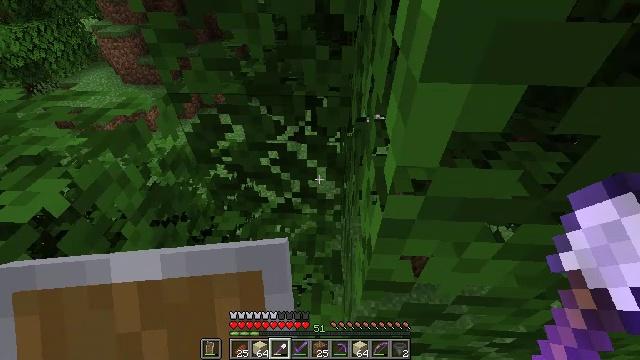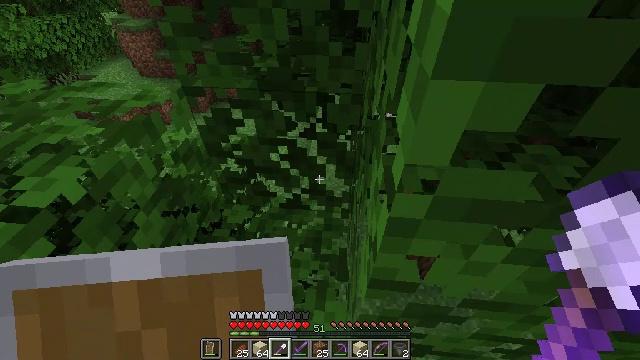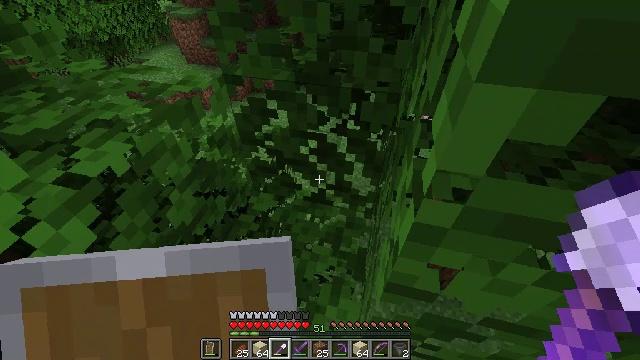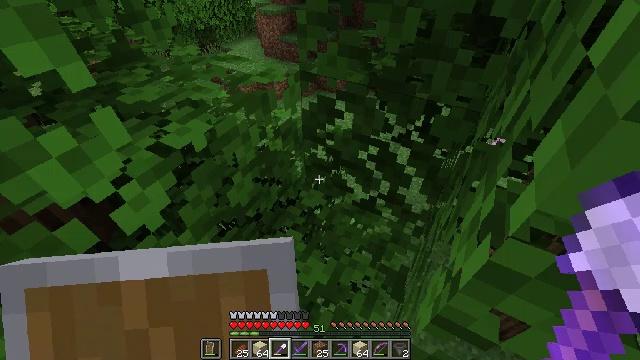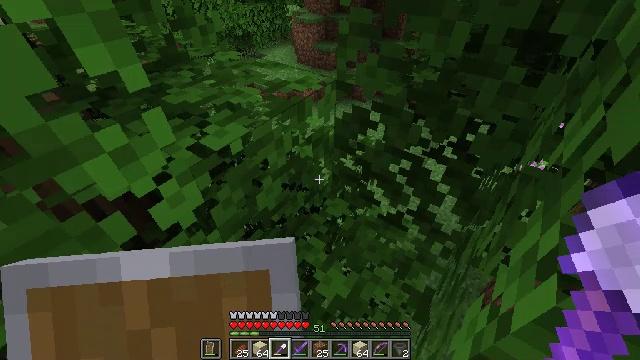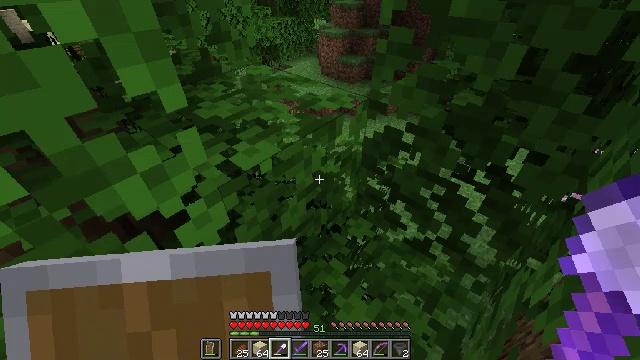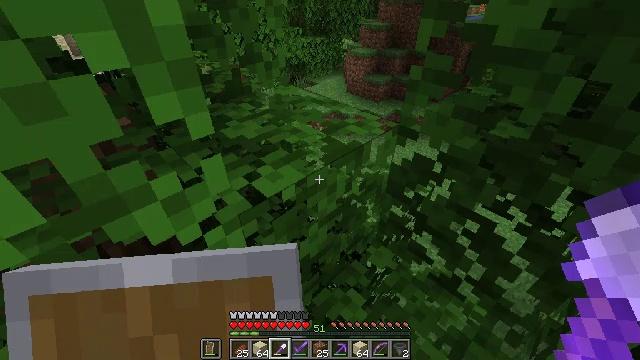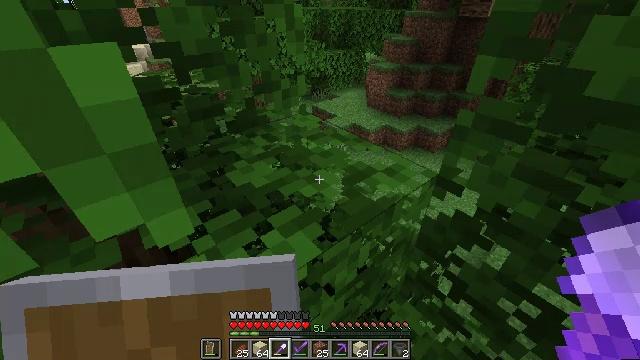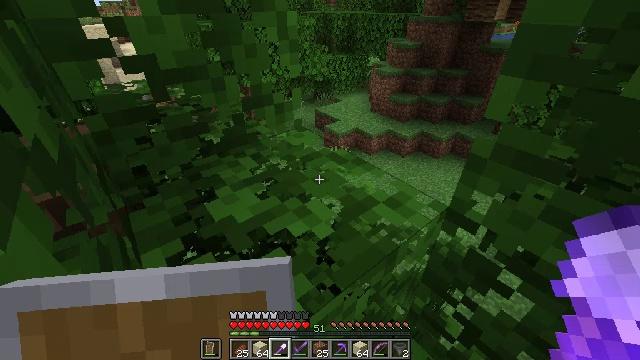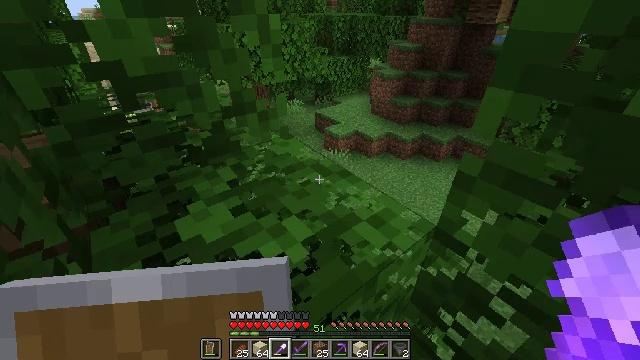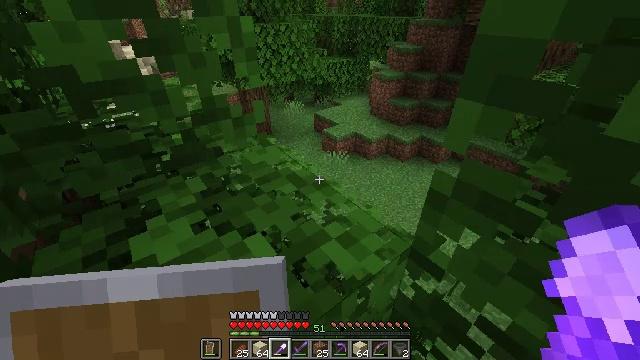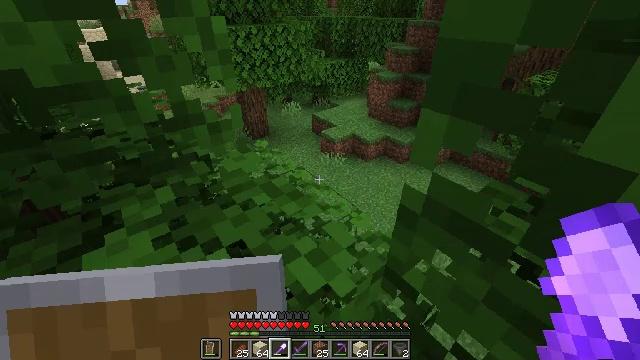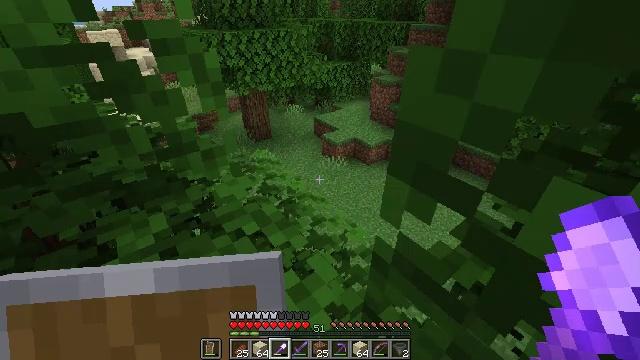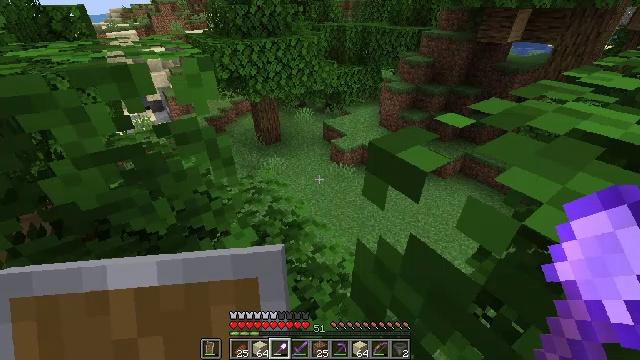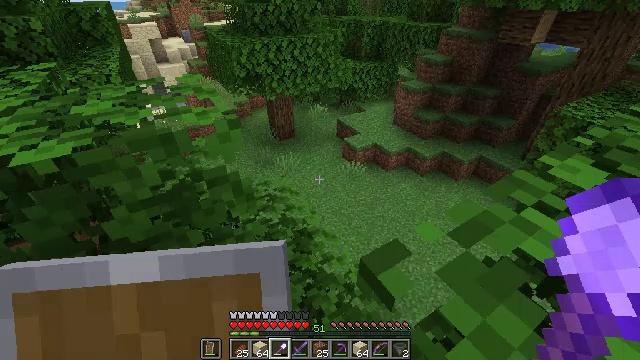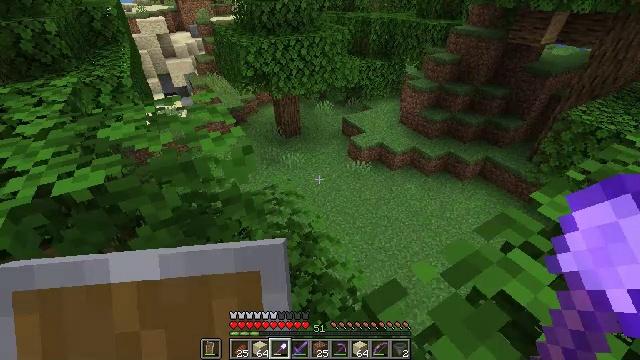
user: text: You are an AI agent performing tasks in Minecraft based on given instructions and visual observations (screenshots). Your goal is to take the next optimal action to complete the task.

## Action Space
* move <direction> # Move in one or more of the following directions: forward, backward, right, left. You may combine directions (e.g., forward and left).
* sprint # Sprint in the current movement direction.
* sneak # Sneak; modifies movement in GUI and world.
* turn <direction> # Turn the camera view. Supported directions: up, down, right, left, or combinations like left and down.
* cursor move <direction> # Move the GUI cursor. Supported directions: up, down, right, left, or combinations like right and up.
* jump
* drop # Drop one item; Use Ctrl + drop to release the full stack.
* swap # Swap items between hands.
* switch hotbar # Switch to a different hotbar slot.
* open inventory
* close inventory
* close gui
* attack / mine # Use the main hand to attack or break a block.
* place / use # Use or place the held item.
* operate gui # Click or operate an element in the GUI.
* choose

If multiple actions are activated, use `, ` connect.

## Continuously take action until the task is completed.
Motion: motion action
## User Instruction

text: Gather oak leaves by attacking.
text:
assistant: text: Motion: turn left
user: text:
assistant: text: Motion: turn left
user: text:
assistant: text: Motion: move forward, turn left
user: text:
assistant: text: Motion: move forward, turn left and up
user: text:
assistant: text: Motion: move forward, turn left and up
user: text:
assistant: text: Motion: move forward, turn left and up
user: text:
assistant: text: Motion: move forward, turn left and up
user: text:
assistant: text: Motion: move forward
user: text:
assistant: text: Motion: move forward
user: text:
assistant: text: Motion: move forward
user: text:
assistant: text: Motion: move forward
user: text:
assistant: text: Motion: move forward, jump
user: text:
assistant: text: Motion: move forward, turn left, jump
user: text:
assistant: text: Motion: move forward, turn left and down, jump
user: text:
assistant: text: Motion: move forward, turn left and down, jump
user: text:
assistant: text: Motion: move forward
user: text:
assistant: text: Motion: move forward
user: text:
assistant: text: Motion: move forward, turn right
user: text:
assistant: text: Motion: move forward, turn right
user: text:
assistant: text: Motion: move forward, turn right
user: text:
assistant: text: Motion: move forward, turn right
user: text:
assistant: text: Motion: move forward, turn right
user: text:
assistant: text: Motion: move forward, turn right and up
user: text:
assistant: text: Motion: move forward, turn right, jump
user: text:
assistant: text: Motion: move forward, turn right, jump
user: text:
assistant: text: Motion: move forward, turn right and up, jump
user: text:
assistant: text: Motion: move forward, turn up, jump
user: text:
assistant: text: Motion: move forward, turn up
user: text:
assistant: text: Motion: move forward, turn up, jump
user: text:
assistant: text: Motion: move forward, turn up, jump